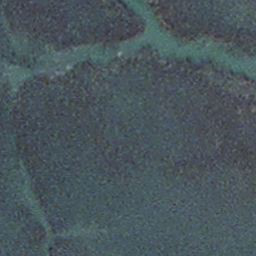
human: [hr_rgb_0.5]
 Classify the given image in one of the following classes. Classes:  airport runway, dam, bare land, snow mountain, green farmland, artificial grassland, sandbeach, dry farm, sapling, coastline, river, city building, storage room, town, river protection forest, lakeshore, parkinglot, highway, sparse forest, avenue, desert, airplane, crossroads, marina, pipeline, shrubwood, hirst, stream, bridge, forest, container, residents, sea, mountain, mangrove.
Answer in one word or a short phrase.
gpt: stream